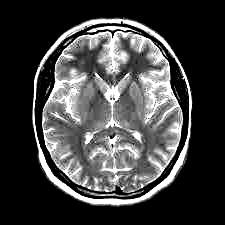
Label: notumor